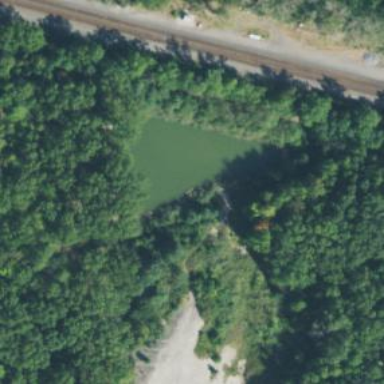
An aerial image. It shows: Serene pond surrounded by nature.